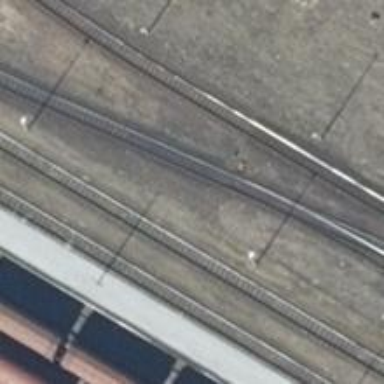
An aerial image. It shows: Railway switch.